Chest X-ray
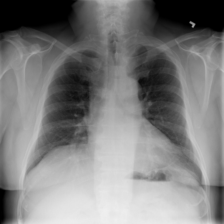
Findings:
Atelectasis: negative
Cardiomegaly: negative
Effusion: negative
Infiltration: negative
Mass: negative
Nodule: negative
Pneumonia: negative
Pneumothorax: negative
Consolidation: negative
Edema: negative
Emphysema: negative
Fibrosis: negative
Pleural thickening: negative
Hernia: negative